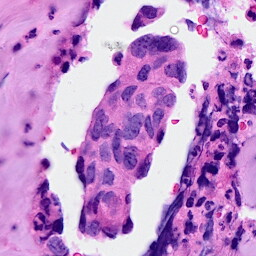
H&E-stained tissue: Breast